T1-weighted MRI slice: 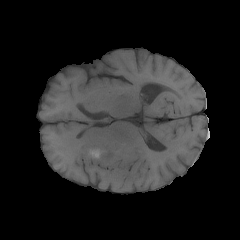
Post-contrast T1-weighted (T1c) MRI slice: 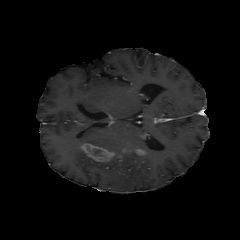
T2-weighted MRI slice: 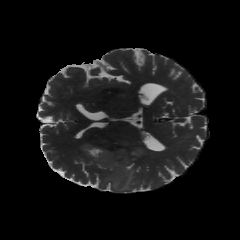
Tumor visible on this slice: yes